Interaction volume radius: 5 \u00c5
Interaction volume height: 20 \u00c5
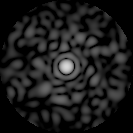
Disorder parameter: 0.8323